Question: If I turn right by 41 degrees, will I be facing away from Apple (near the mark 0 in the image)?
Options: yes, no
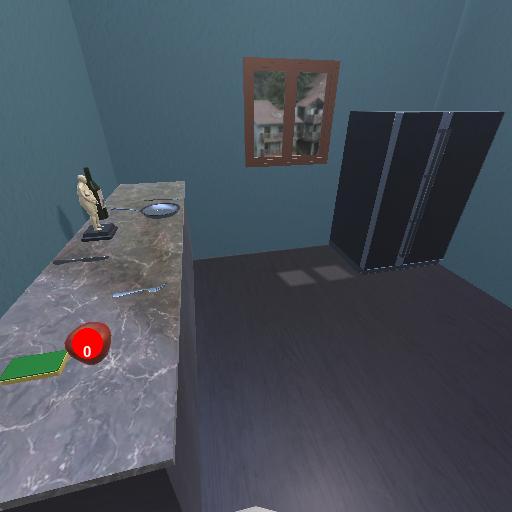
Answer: yes